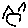
Label: cat